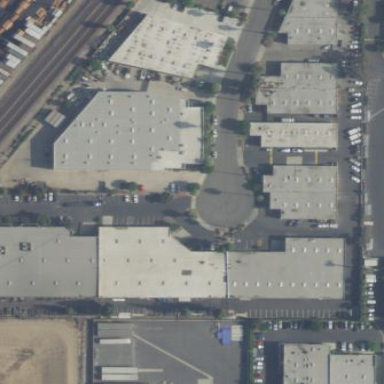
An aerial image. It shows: Commercial area.